Field crop: tomato
Growth stage: 1
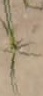
Species: cyperus